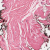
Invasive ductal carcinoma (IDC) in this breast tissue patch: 0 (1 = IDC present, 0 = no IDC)